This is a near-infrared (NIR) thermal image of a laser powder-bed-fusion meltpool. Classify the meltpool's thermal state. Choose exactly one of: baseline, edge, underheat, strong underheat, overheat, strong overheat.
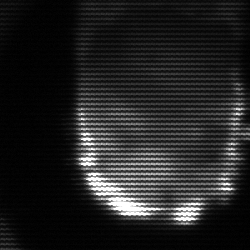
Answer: baseline